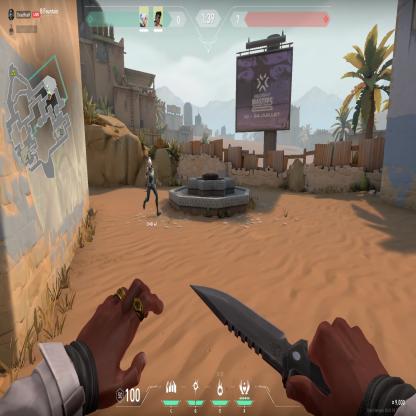
Label: teammate